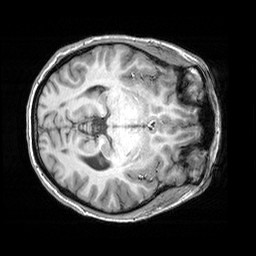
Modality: T1w
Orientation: axial
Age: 25
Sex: female
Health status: healthy
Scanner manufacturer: siemens
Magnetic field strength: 3 T
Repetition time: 2.3 s
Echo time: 0.00303 s